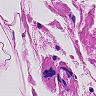
Metastatic tissue present: no